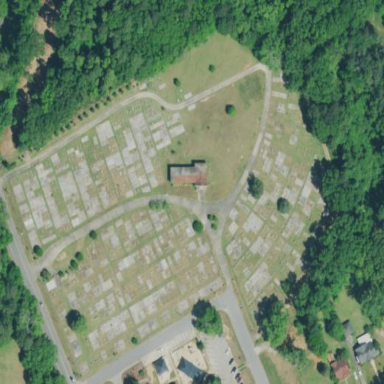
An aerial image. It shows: Cemetery.